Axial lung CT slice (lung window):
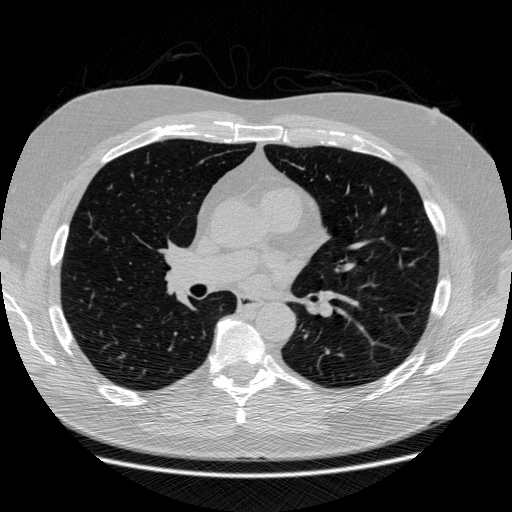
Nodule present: no